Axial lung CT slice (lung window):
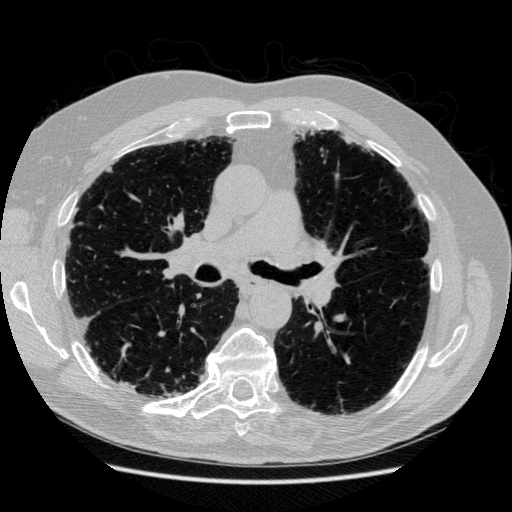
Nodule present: no